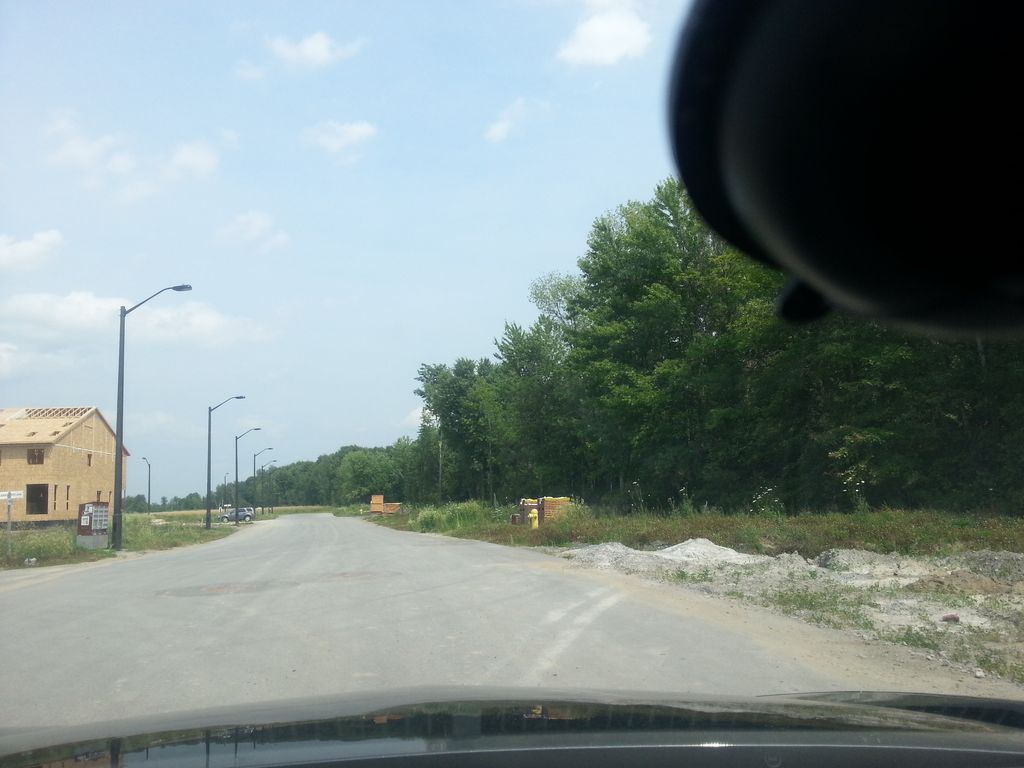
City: ottawa-gatineau